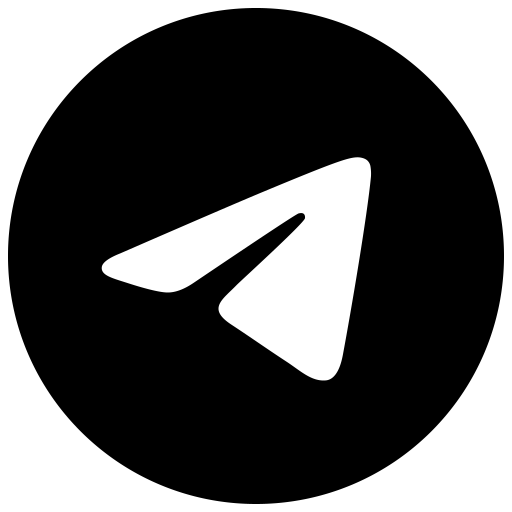
Tags: icon, FontAwesome, fa-icon, brand, telegram